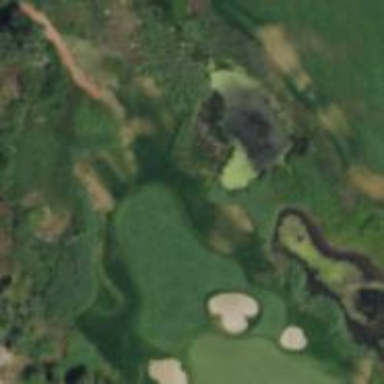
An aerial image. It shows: Area with grass used as rough in golf course.